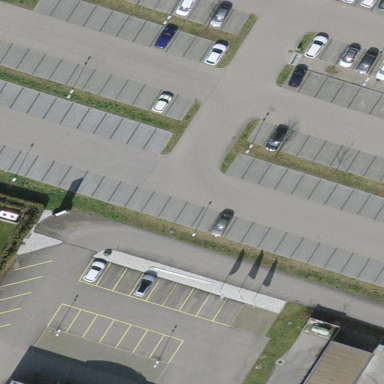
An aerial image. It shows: Parking area designed for park and ride purposes for buses.